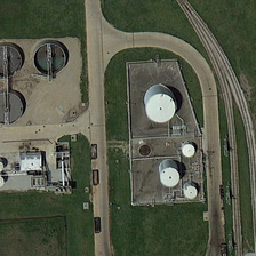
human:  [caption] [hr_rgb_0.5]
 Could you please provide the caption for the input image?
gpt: Several reservoirs are surrounded by green grass.

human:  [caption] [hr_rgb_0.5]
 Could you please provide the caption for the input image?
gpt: The factory and reservoir are located on the lawn near the railway.

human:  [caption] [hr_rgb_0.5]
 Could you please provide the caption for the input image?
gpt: Several tanks were surrounded by green grass.

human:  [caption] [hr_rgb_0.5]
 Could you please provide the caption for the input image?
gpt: The factory and storage tank are located on the lawn near the railway.

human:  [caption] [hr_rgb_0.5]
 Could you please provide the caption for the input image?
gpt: Some tanks were surrounded by green lawns.